Field crop: maize
Growth stage: 1
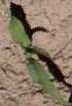
Species: maize